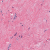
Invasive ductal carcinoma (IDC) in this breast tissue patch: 0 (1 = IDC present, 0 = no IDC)